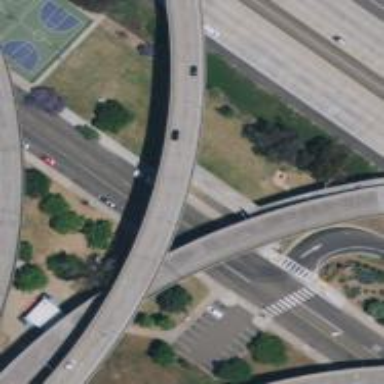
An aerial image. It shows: Bridge over motorway.